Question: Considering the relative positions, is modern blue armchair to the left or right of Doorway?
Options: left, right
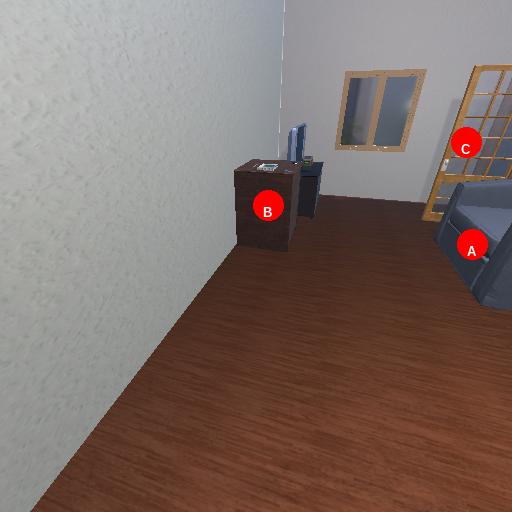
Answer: left